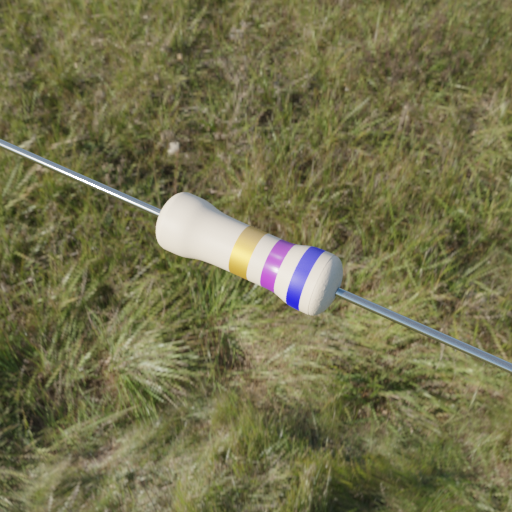
Resistor colour bands (in order): gold, violet, blue